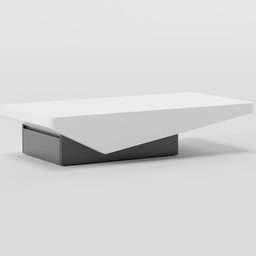
Label: furniture